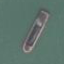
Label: civil